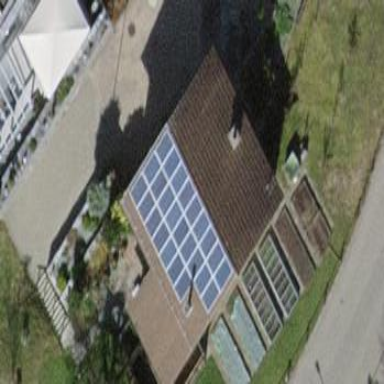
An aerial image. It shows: Small solar photovoltaic panel generator is producing electricity.